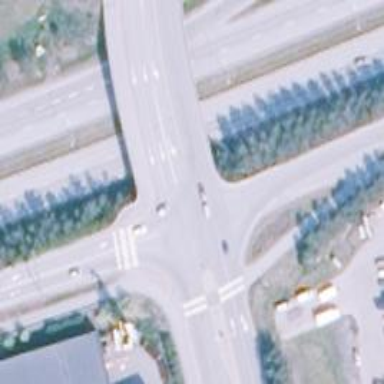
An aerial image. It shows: Uncontrolled road crossing.